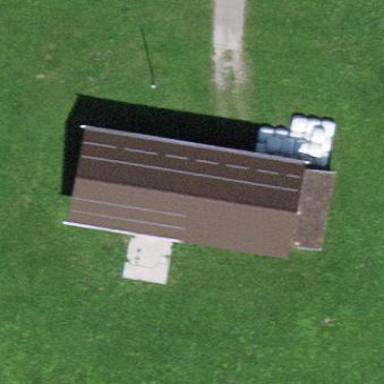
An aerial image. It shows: Barn.